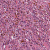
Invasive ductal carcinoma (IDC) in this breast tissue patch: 0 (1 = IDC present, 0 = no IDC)